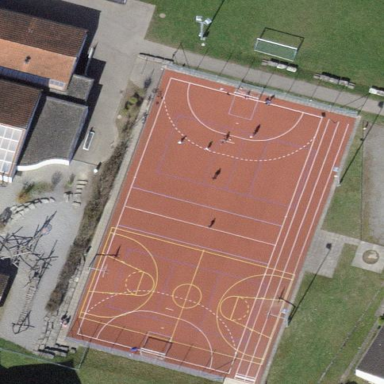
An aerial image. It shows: Multi-sport pitch for leisure and various sports activities.